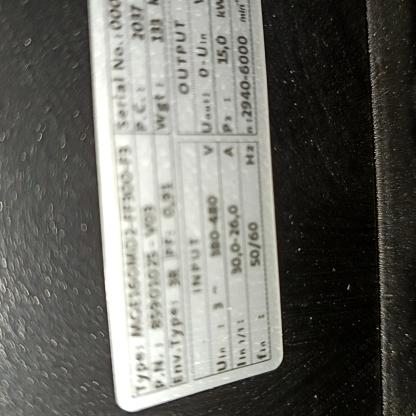
Klasa: tabliczka-znamionowa